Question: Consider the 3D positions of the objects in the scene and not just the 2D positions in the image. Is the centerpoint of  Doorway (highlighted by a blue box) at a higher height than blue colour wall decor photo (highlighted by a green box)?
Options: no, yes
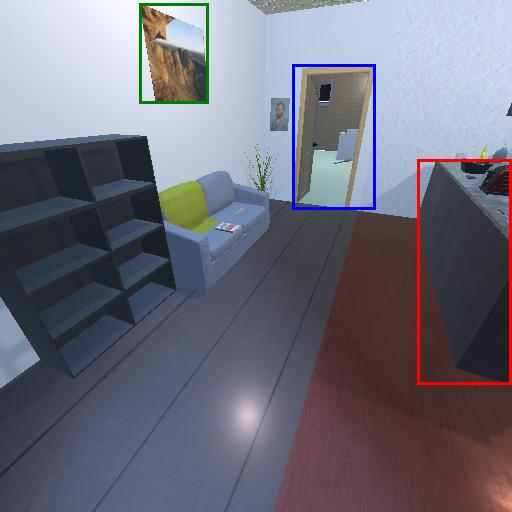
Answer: no